Question: I want to do time series analysis on the following data
but I can't convert it into time series data,
Data can be downloaded from the given link <URL>
I have tried 'str_split_fixed' function to separate it into two columns but putting back together as a time series after splitting is a problem

This is what I have tried:
'''
#Convert it into Time series
#Train Data
ds.ts<-ts(ds$V2,start = c(1962,1),end = c(1974,12),frequency = 12)
ds.ts
plot(ds.ts)
plot(decompose(ds.ts))
#Test Data
ts.1975<-ts(ds$V2,start=c(1975,1),end=c(1975,12),frequency = 12)
'''
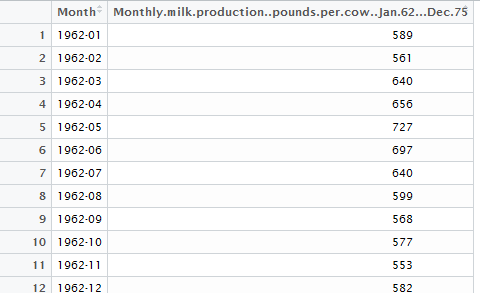
Answer: I exported as .tsv (tab separated), but .csv should work as well. Then read to 'data.table' and use 'substr' to extract the first 4 digits as year (and convert to 'integer') and the last 2 digits as month:
'''
library(data.table)
dt <- fread("~/Downloads/monthly-milk-production-pounds-p.tsv")
dt[, ":="(
year = as.integer(substr(Month, start = 1, stop = 4)),
month = as.integer(substr(Month, start = 6, stop = 7)))]
>dt
Month Monthly milk production: pounds per cow. Jan 62 ? Dec 75 year month
1: 1962-01 <PHONE> 1
2: 1962-02 <PHONE> 2
3: 1962-03 <PHONE> 3
4: 1962-04 <PHONE> 4
5: 1962-05 <PHONE> 5
'''
To obtain a time-series use 'as.Date' as suggested by AkselA:
'''
library(data.table)
dt <- fread("~/Downloads/monthly-milk-production-pounds-p.tsv")
dt[, date_time := as.Date(paste0(Month, "-01"), format="%Y-%m-%d")]
>dt
Month Monthly milk production: pounds per cow. Jan 62 ? Dec 75 date_time
1: 1962-01 <PHONE>-01
2: 1962-02 <PHONE>-01
3: 1962-03 <PHONE>-01
4: 1962-04 <PHONE>-01
5: 1962-05 <PHONE>-01
'''